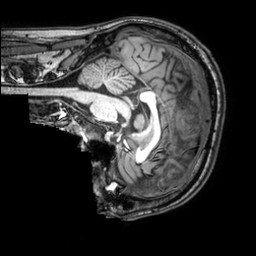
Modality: T1w
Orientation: sagittal
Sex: male
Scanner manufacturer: philips
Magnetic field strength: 3 T
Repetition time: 0.008112 s
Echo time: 0.00372 s